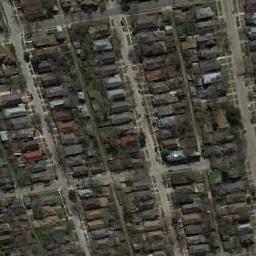
Label: residential